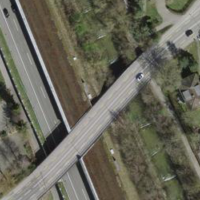
EUNIS habitat code: 57
Species observed at this site:
Bellis perennis